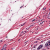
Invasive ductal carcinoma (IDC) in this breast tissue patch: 0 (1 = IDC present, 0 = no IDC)